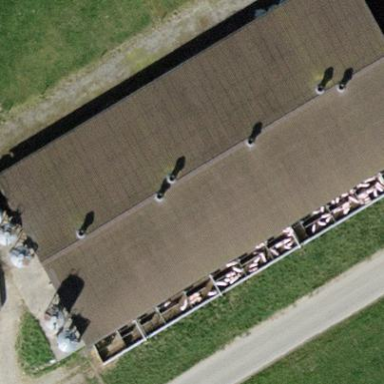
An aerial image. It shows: Gabled roof on farm auxiliary building.